Question: I have written a project that includes a 'Character' class. In this project, in a different package, I have another class that's trying to use it:
'''
for (int i = 0; i < NUM_CHARACTERS; i++) {
Character c = new Character(10);
}
'''
The problem is that Eclipse is automatically trying to use 'java.lang.Character':

What I would to do, is find a way either via the contextual menu, keyboard shortcut, Quick Fix menu, etc. to have Eclipse provide me with alternate imports.
The issue is obviously that the class is part of the standard API, otherwise it would certainly ask me which 'Character' class to import. Normally if you've imported the wrong one accidentally, you can just delete it from your 'import' block at the top, and use Quick Fix to pick the right one.
But how, in this case, can I , without having to manually type the import into the top? I have a number of classes that will be named similarly to the 'java.lang' classes, so I'm looking for a time-saving solution.
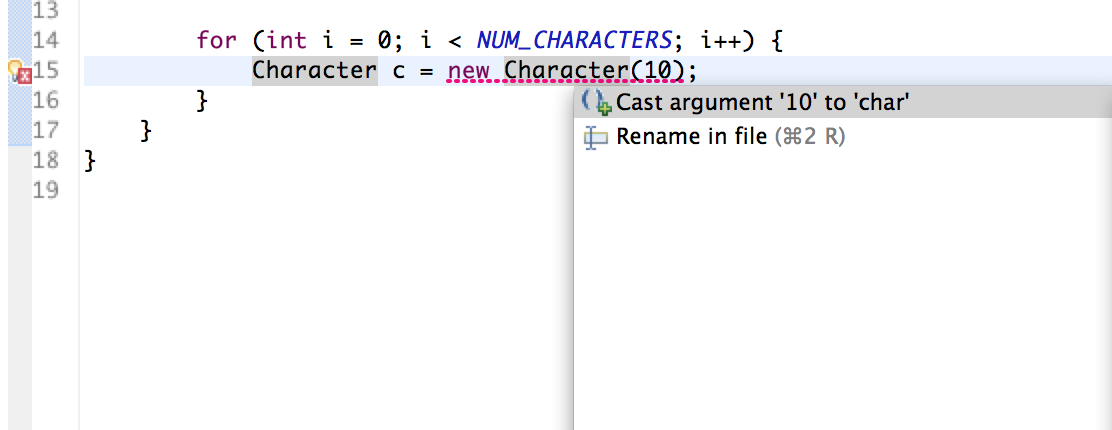
Answer: + will give you an option to select the required package.
Just place the cursor at end like Character^ and press +
where '^' show your cursor position. For example
'Date' class is present in 'java.util' as well as 'java.sql', so when you will type
Date^ + , it will pop-up with all the packages where 'Date' class is present and you can choose your desired import from there.
Another way, Just delete all the auto imports & press + + to organize imports. Eclipse will prompt you for all the place wherever there is any ambiguity in identifying the right 'package'.